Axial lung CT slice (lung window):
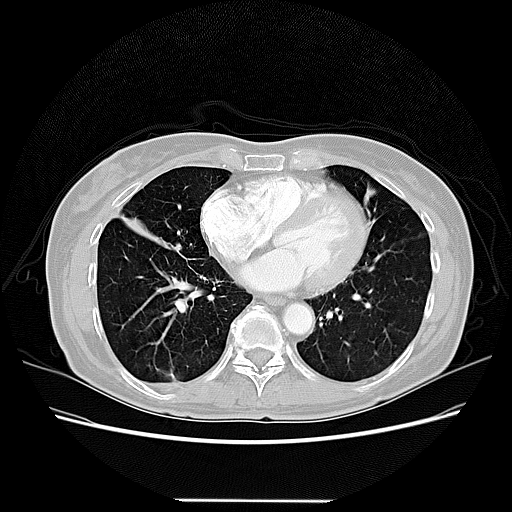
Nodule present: no